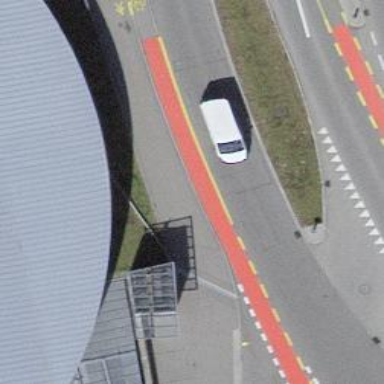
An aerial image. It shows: Asphalt cycleway.